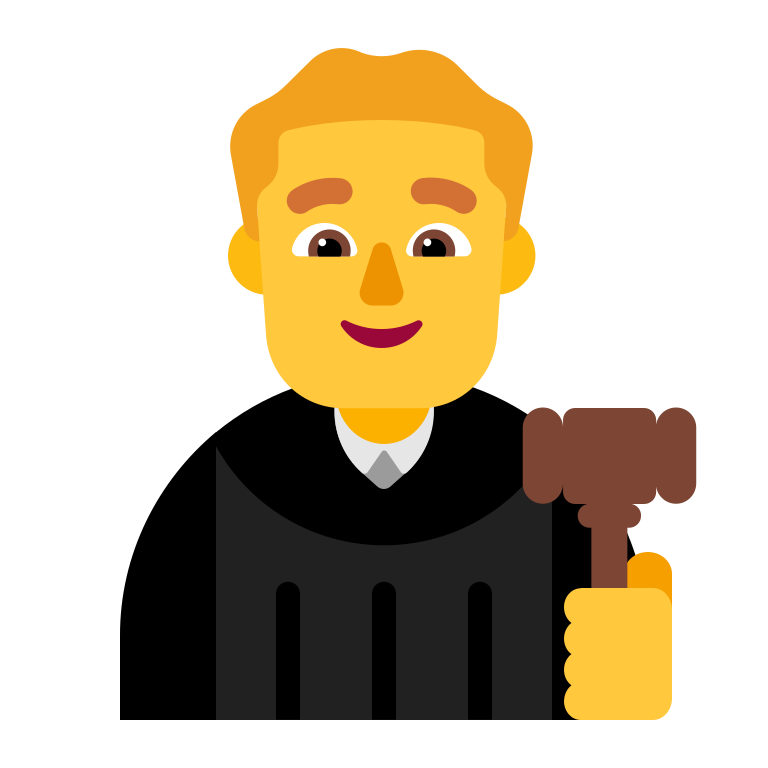
man judge flat default